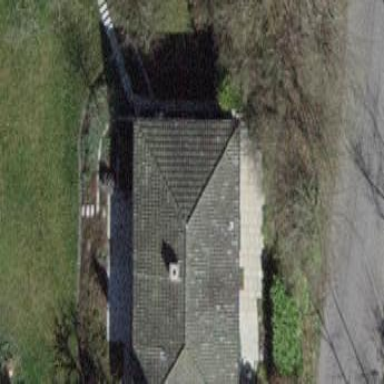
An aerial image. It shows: Building with tiled roof.